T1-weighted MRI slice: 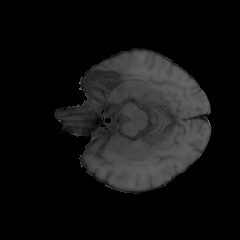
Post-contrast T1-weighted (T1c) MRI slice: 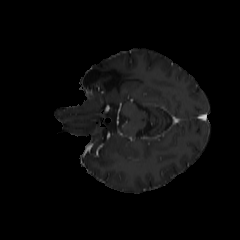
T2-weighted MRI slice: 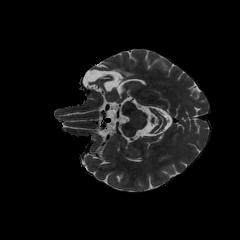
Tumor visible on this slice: no